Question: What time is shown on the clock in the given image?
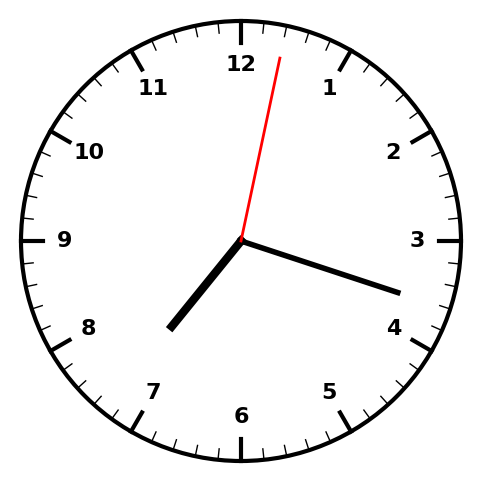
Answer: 07:18:02